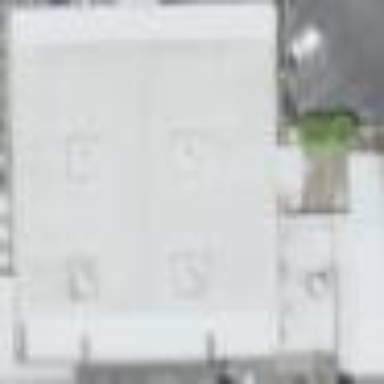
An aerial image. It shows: Supermarket located in building.